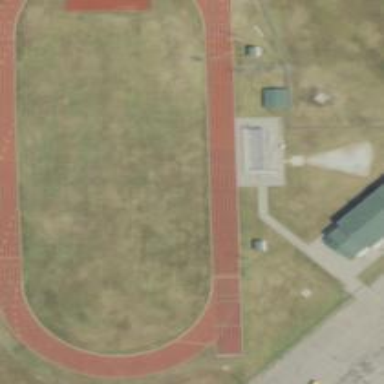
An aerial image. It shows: Track in leisure land.